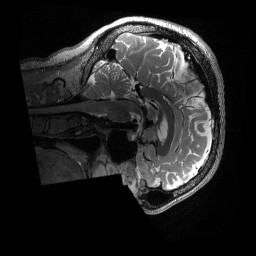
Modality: T2w
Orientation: sagittal
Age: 46
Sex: male
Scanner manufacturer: siemens
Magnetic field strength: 3 T
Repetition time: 3.2 s
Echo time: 0.563 s